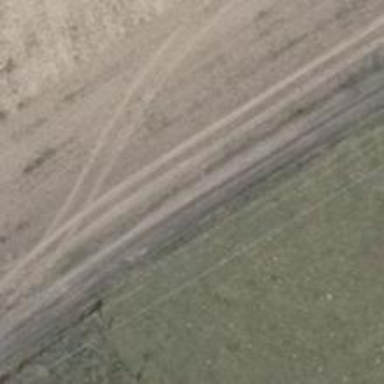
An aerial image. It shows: Grassy track with grade 5 track type.